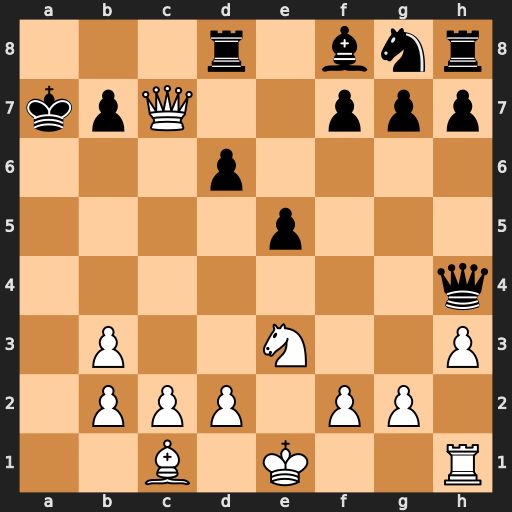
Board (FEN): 3r1bnr/kpQ2ppp/3p4/4p3/7q/1P2N2P/1PPP1PP1/2B1K2R
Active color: w
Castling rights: K
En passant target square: -
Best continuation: Nd5 Rd7 Qxd7 Qe4+ Ne3